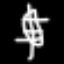
Label: leaf